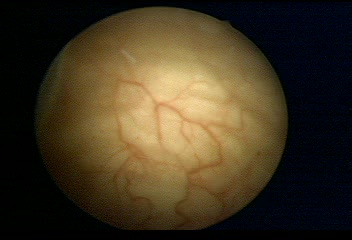
Modality: WLC
Class: Normal mucosa
Bladder cancer association: No